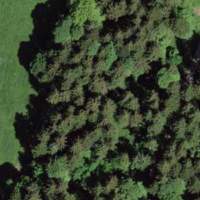
EUNIS habitat code: 43
Species observed at this site:
Caltha palustris